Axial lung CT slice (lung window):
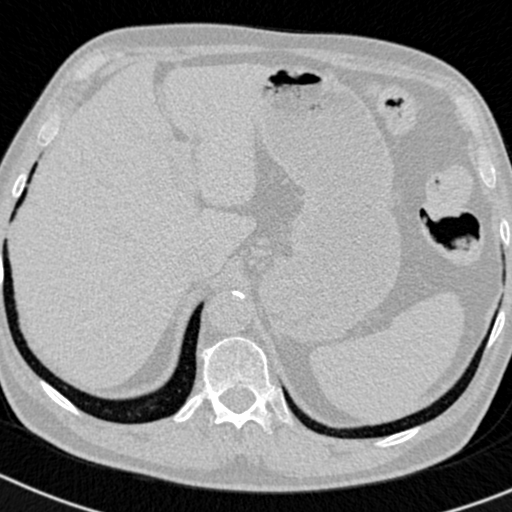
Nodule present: no